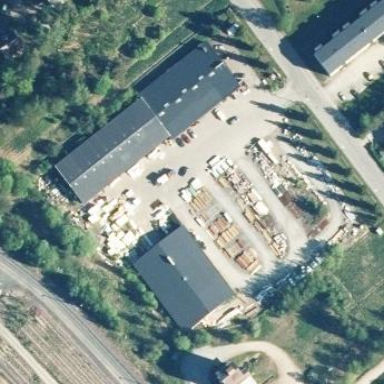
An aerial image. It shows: Hardware shop.